Question: I had the android set up in my eclipse, but when i try to open it, It asks me to set up the location in Preferences.
The location being set in Preferences gives me an error to update the ADT.
While updating the ADT plugin to the latest, installation throws an error after sometime.
Any help is appreciated.

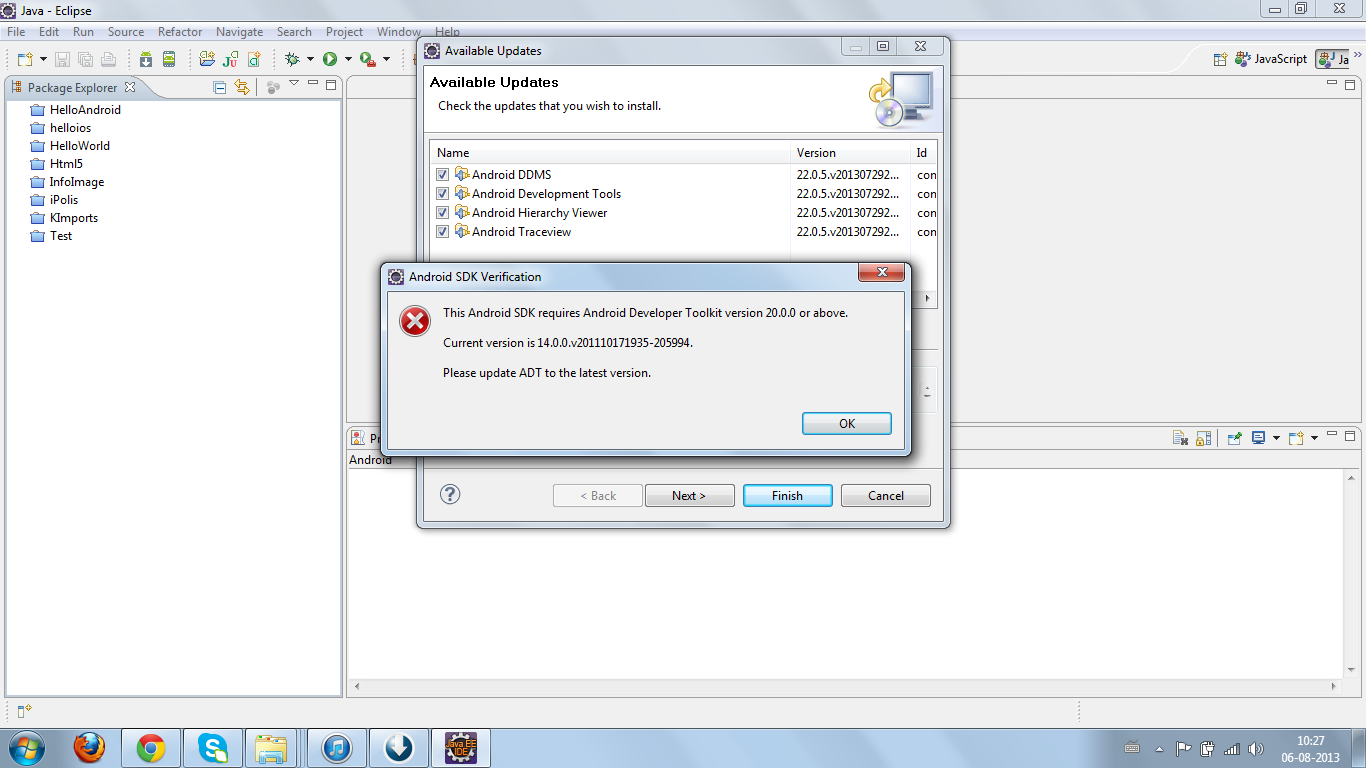
Answer: Do this,
1) Update eclipse.
2) go to sdk manager and update the sdk platforms tools
3) restart eclipse it will work fine..